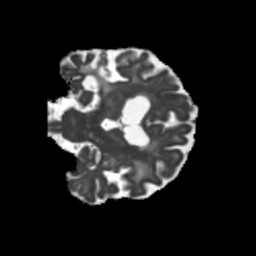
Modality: MD
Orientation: coronal
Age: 66
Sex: female
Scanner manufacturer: siemens
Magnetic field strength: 3 T
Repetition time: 5.25 s
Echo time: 0.08 s